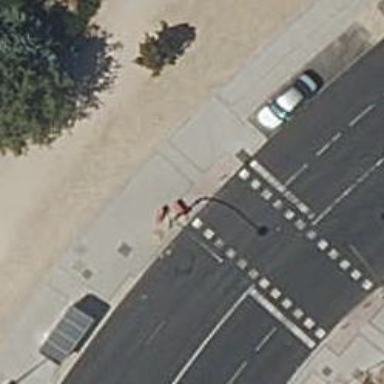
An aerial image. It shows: Road with traffic signals at crossing.